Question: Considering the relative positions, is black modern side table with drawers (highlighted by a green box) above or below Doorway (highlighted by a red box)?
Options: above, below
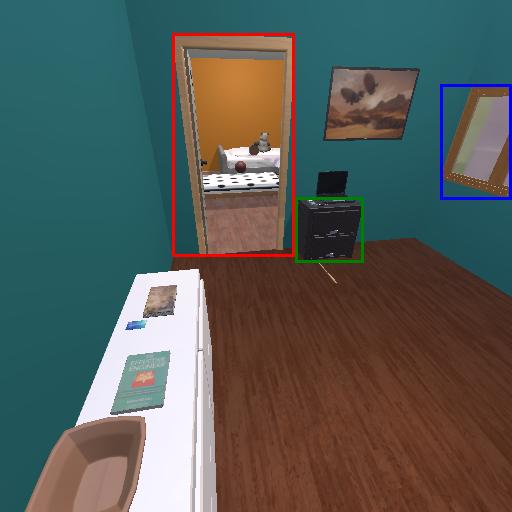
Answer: above